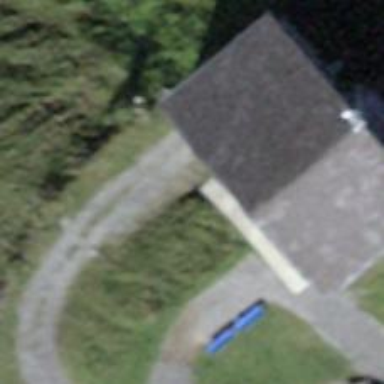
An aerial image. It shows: Blue bench.